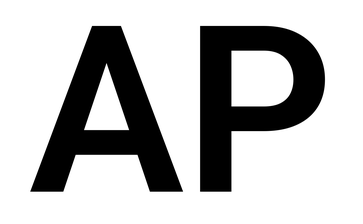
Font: Roboto_SemiBold